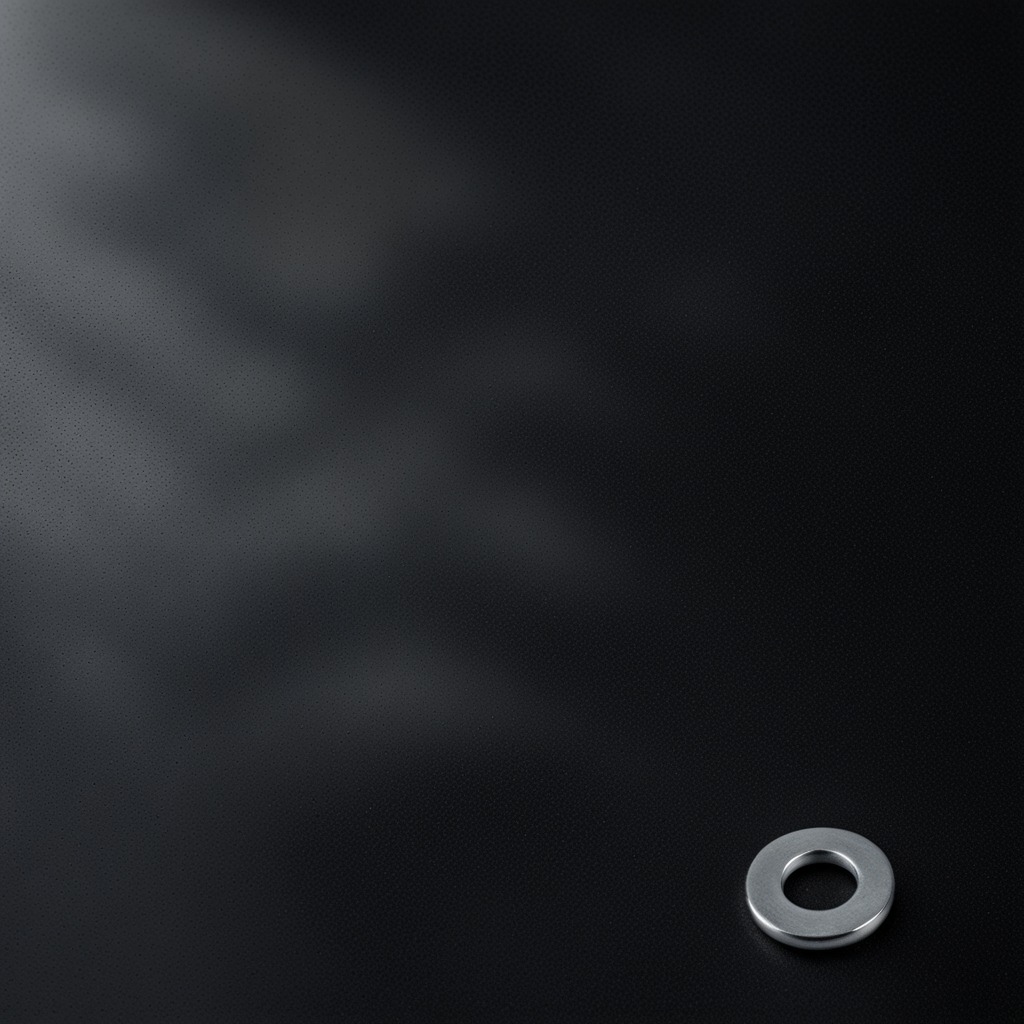
A flat metal washer lies on the clean granite tabletop covered with a black rubber mat inside a workshop at night dim ambient light soft shadows worn but beneath the mat.